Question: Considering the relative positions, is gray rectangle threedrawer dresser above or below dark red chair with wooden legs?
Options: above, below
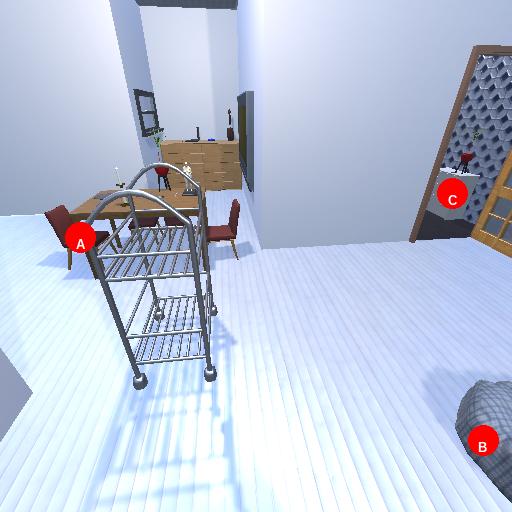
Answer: above